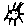
Label: sun